Aerial crown-view tile of a tropical tree (Barro Colorado Island, Panama), acquired 20250217:
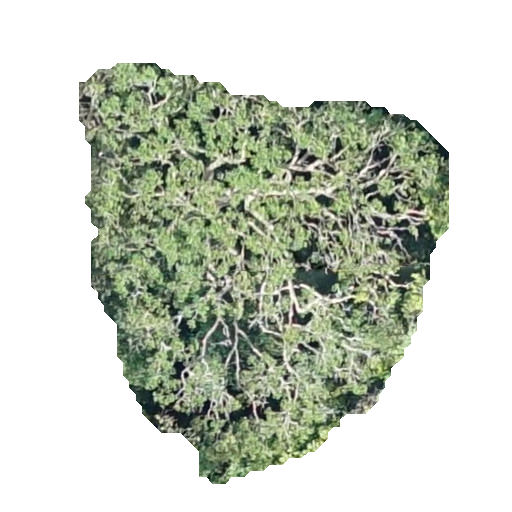
Species: Jacaranda copaia
GBIF accepted scientific name: Jacaranda copaia
Crown area: 163.32 m²